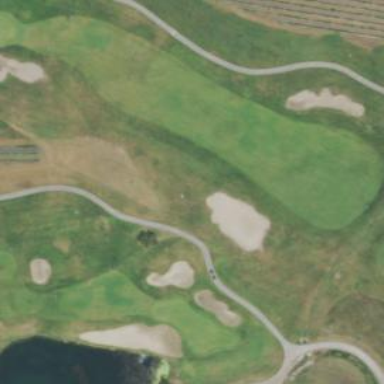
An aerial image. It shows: Scenic golf fairway.